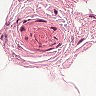
Metastatic tissue present: no